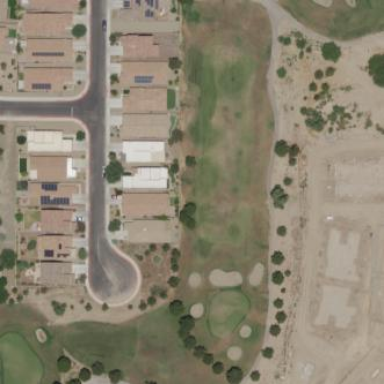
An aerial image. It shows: Rough grassy area used for golf.